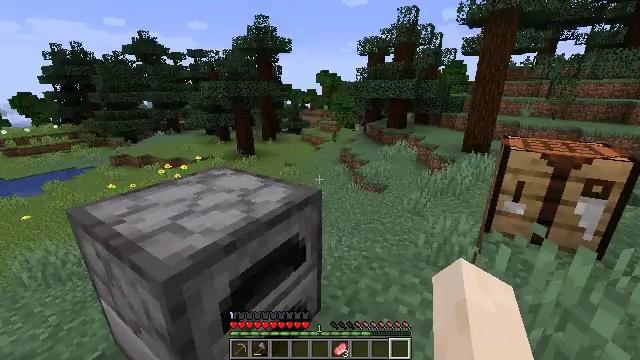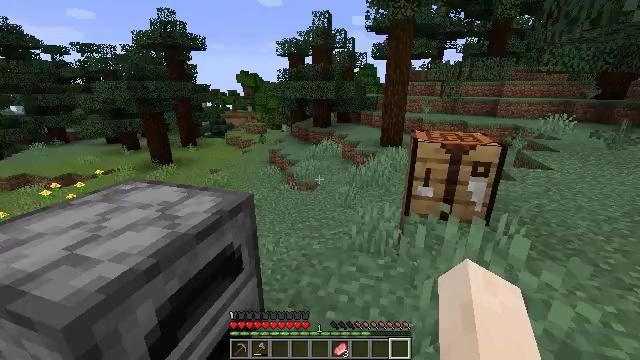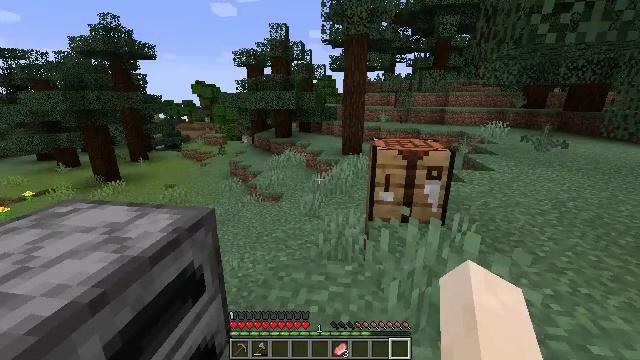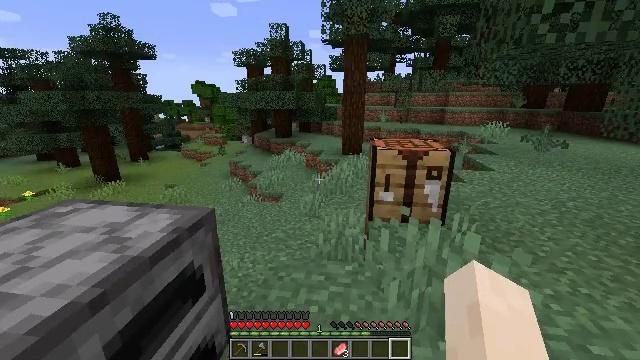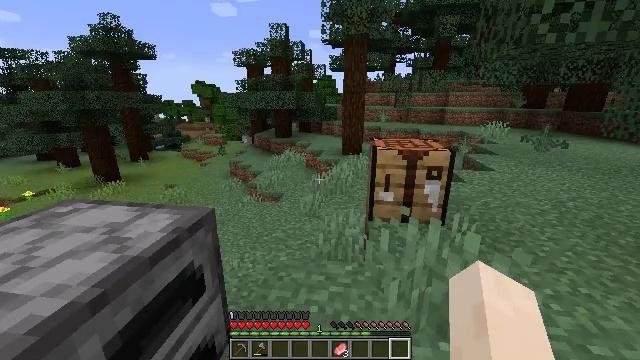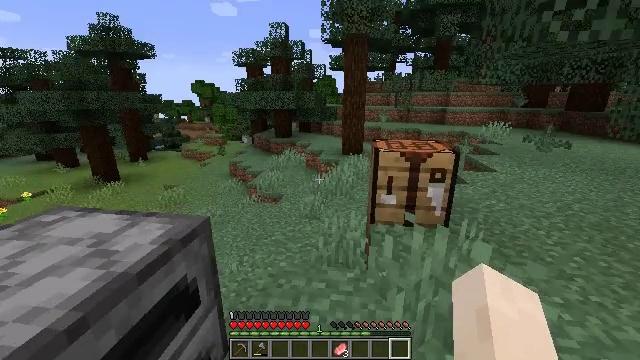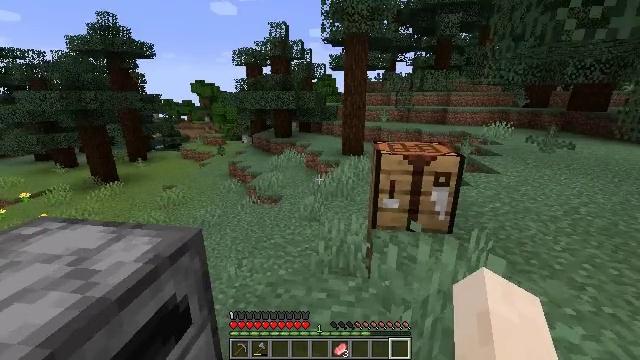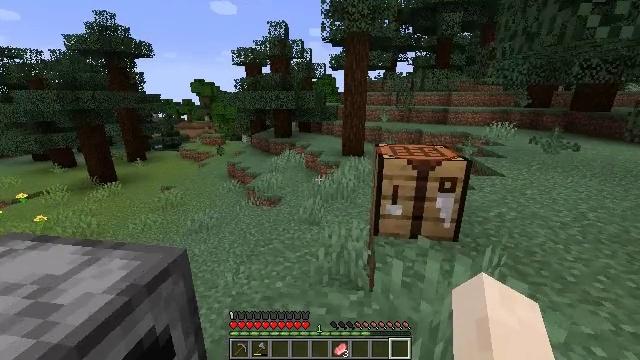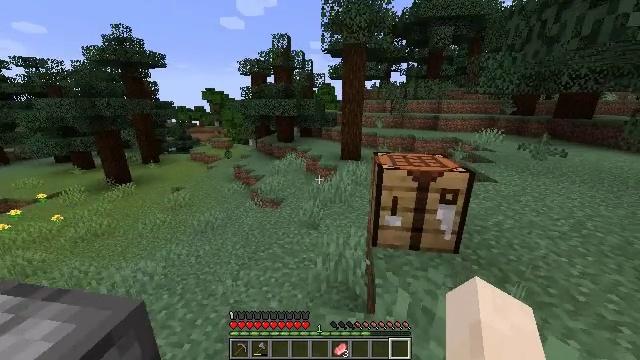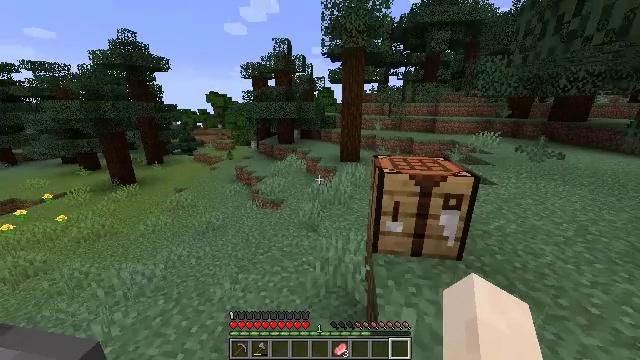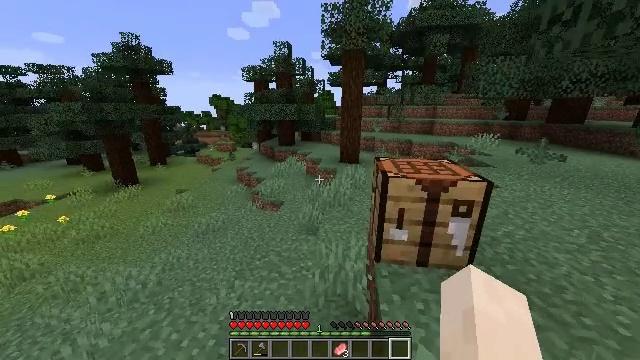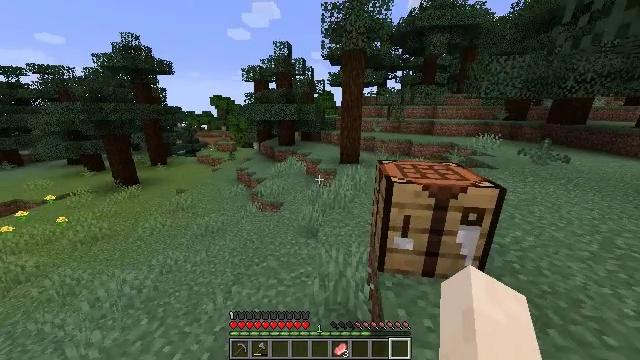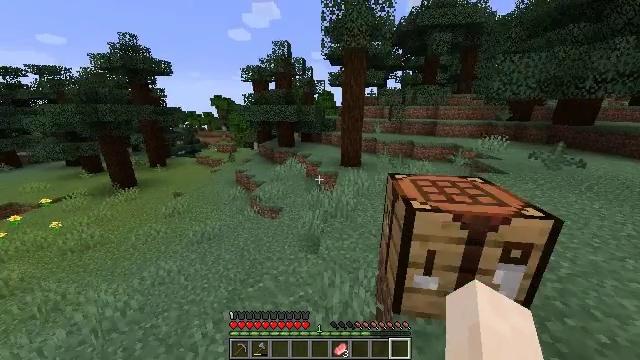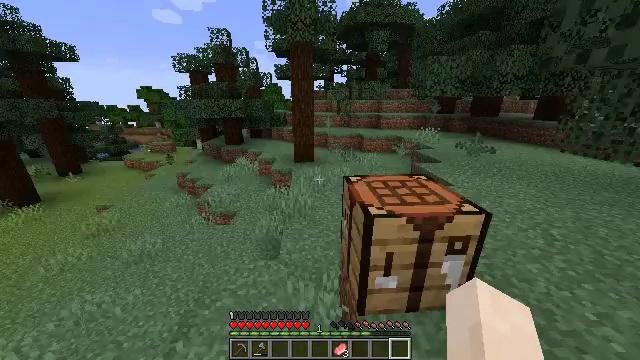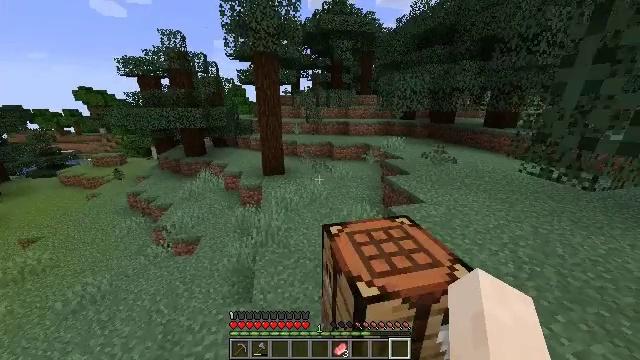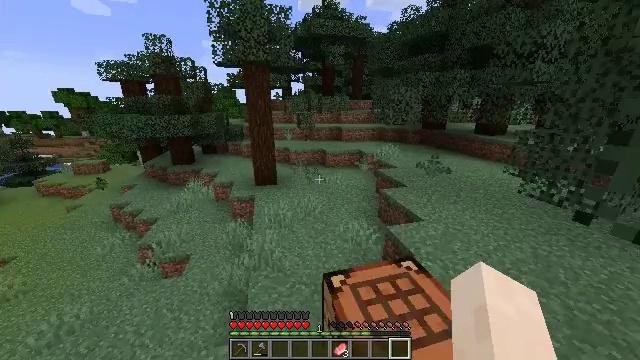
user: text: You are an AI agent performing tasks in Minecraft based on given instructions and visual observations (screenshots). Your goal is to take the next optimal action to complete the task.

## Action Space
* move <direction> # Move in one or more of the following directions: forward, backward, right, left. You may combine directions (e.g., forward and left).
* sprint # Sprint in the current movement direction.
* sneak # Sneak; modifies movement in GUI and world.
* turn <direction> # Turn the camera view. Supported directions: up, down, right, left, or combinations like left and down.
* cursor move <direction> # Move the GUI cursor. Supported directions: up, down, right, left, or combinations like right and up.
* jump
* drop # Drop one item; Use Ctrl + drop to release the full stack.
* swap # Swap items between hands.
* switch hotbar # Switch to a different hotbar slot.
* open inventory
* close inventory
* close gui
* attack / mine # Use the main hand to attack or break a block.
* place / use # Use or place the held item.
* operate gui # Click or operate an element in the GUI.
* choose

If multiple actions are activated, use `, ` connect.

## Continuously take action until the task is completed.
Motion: motion action
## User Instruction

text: craft item air
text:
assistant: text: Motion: turn right
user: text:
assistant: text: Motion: turn right and up
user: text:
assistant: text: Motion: no_op
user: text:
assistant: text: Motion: no_op
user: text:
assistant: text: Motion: move forward
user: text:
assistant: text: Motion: move forward
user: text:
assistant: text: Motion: move forward, sprint
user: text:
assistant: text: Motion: move forward, sprint
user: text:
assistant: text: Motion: move forward, sprint
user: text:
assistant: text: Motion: move forward, sprint
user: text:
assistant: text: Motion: move forward, sprint
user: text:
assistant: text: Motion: move forward, sprint
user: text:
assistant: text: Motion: move forward, sprint, turn right and down, jump
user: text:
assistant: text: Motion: move forward, sprint, turn right, jump
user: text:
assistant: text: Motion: move forward, sprint, turn right, jump
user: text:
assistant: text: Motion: move forward, sprint, turn right, jump
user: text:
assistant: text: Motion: move forward, sprint, turn right, jump
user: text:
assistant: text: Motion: move forward, sprint
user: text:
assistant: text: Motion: move forward, sprint
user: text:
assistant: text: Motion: move forward, sprint
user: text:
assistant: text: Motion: move forward, sprint, turn right
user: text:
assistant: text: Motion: move forward, sprint, turn right
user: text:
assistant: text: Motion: move forward and move right, sprint, turn right
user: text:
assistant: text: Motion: move forward and move right, sprint, turn right
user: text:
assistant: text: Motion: move forward and move right, sprint, turn right
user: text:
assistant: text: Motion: move forward and move right, sprint
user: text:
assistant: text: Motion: move forward and move right, sprint
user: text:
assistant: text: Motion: move forward and move right, sprint
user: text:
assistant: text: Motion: move forward and move right, sprint
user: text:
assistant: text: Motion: move forward and move right, sprint, jump